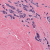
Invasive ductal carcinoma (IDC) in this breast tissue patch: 1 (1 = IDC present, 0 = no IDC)